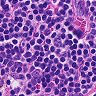
Metastatic tissue present: no